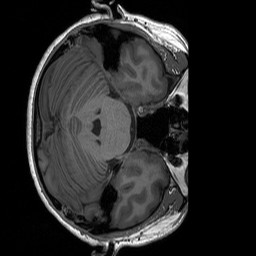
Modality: T1w
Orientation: axial
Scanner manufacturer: siemens
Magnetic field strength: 3 T
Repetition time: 1.76 s
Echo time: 0.0022 s